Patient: sex M, age 31
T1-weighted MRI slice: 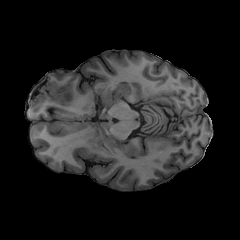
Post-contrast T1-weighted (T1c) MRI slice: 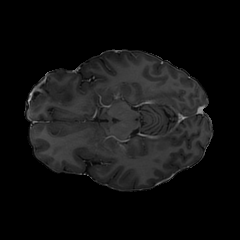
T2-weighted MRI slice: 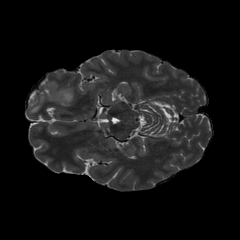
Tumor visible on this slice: yes
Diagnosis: Astrocytoma, IDH-mutant
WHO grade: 2